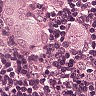
Metastatic tissue present: yes